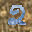
Label: 2